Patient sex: M
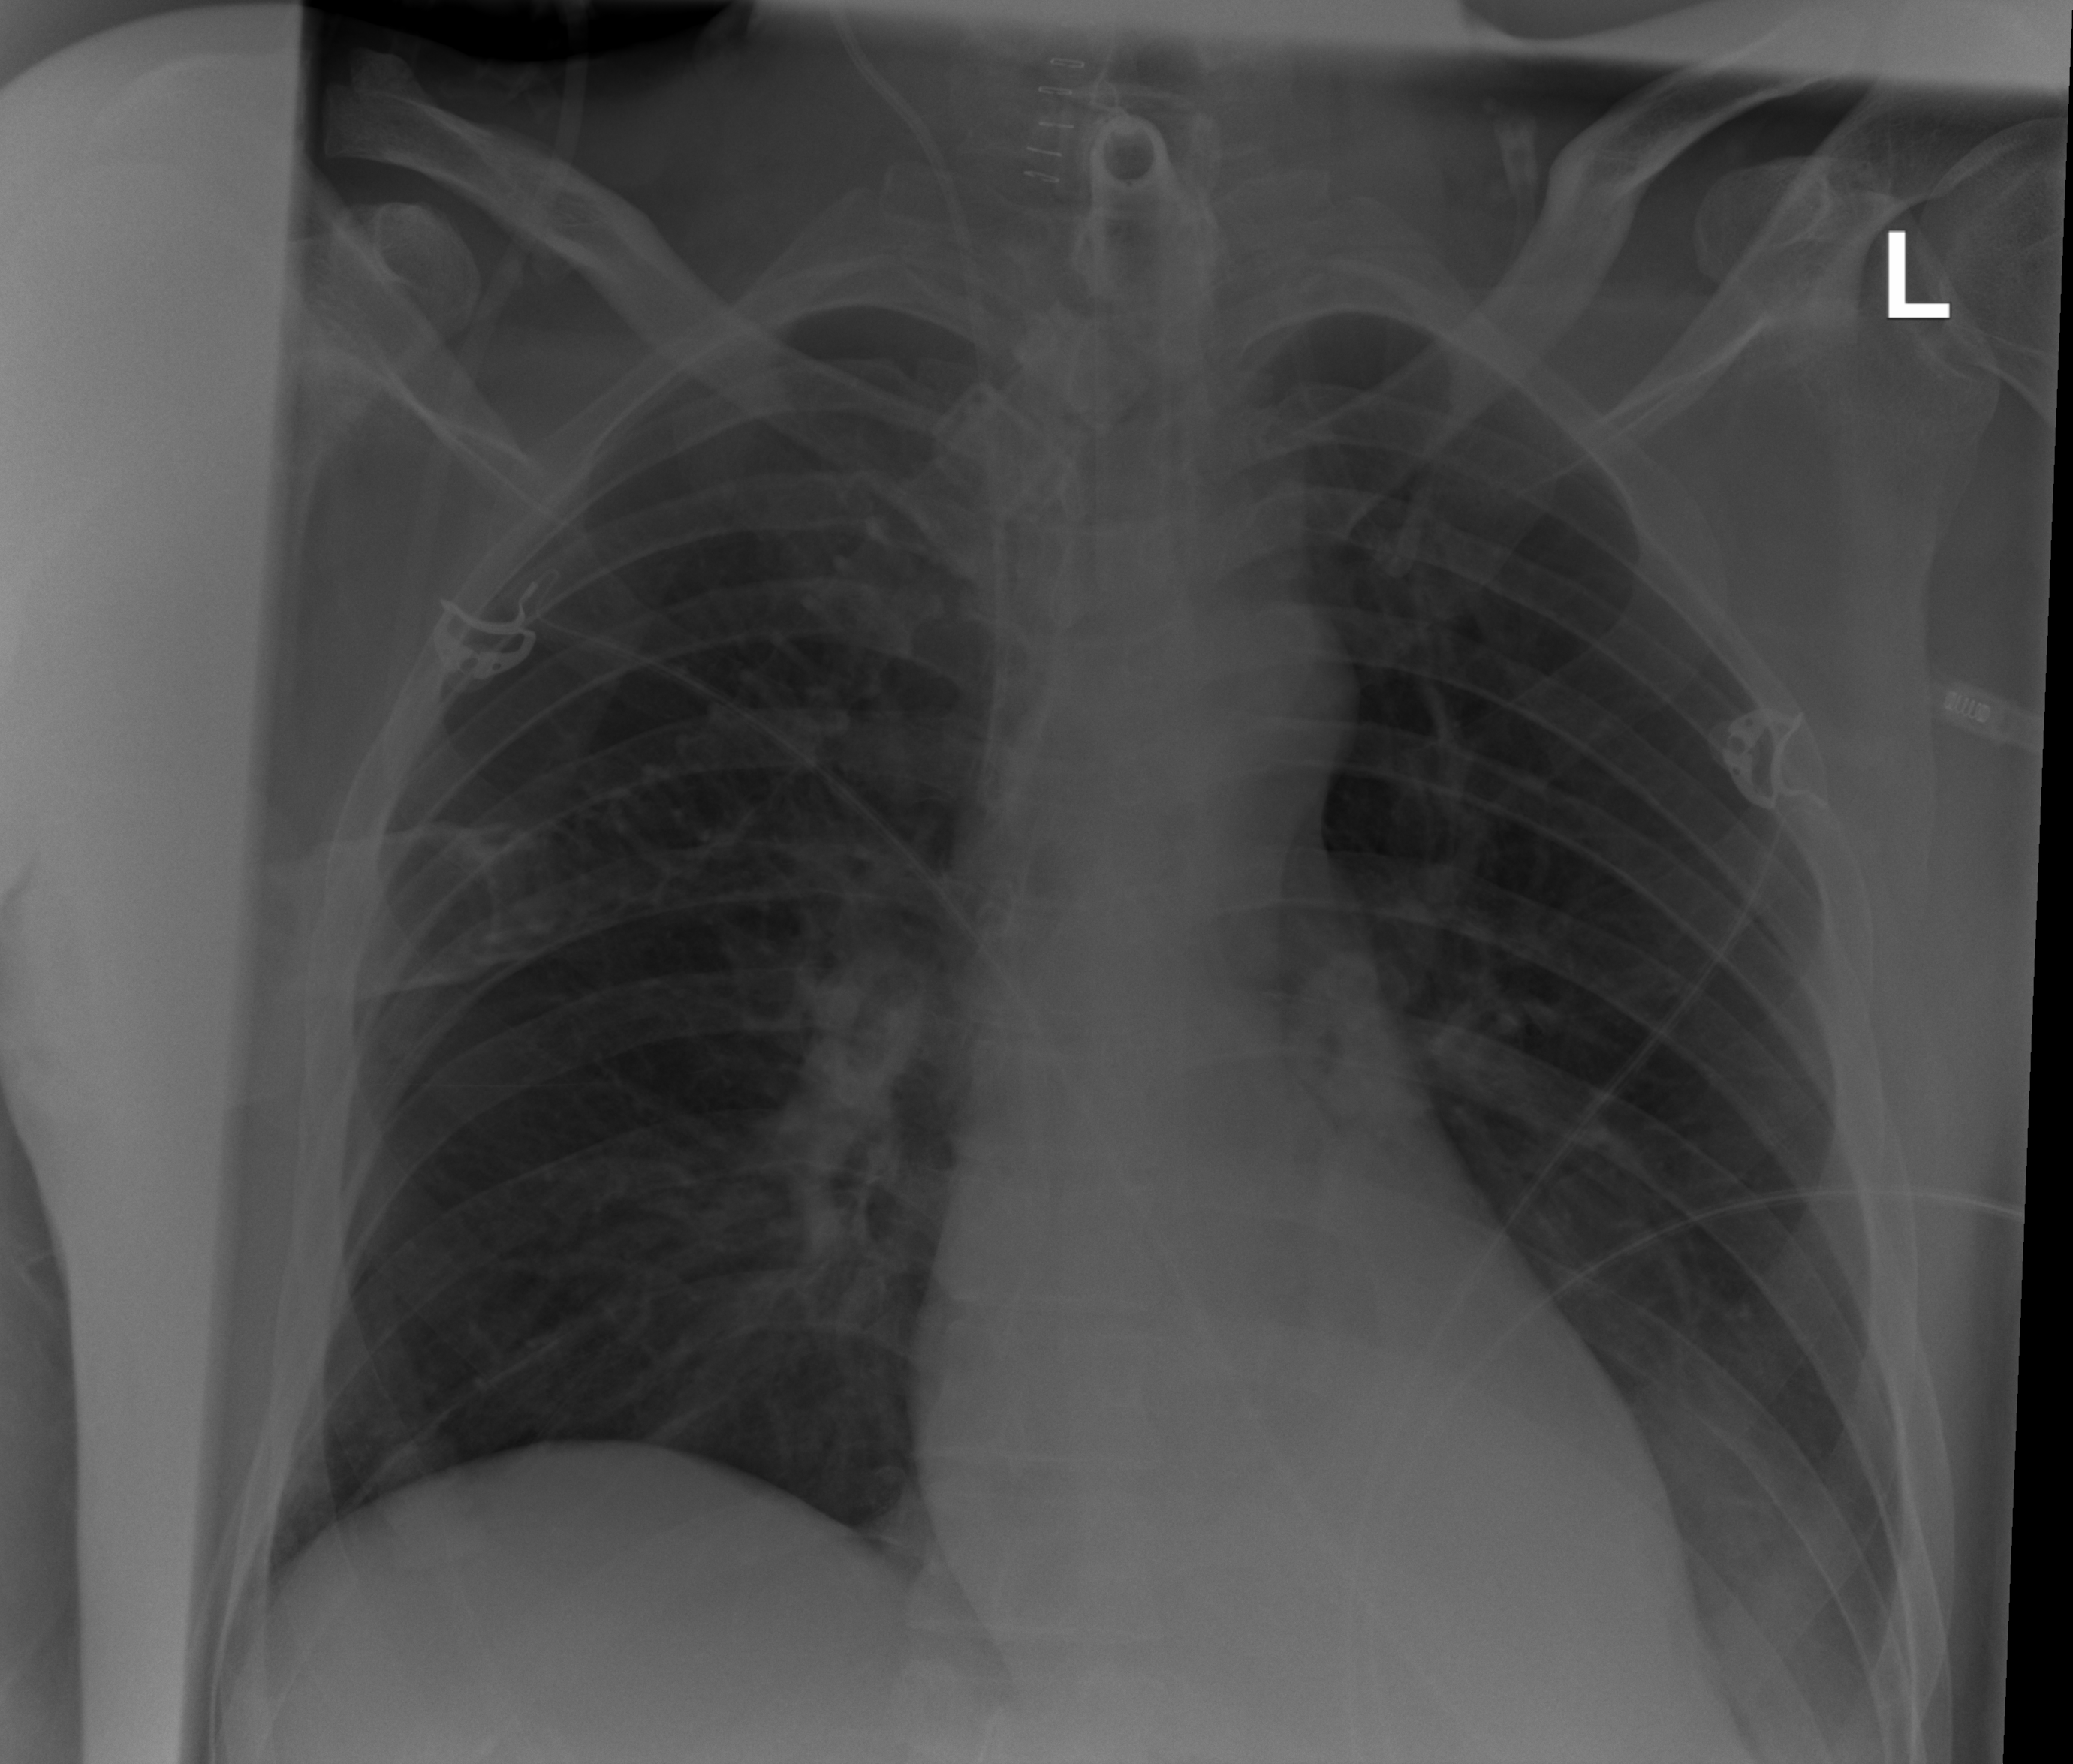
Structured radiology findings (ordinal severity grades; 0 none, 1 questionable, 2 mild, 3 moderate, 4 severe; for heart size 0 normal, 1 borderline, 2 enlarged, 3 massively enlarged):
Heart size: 0
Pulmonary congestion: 0
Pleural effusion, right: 0
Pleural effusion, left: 2
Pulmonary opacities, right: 0
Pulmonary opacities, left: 0
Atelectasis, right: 0
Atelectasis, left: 2